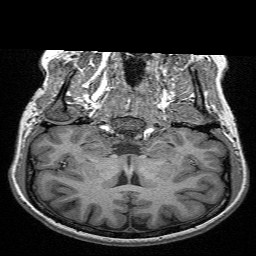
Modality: T1w
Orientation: sagittal
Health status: ill
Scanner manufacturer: siemens
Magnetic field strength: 3 T
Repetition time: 2.3 s
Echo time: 0.00298 s